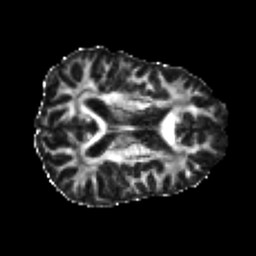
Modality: FA
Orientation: axial
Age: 26
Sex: male
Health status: healthy
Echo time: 0.074 s